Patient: sex M, age 29
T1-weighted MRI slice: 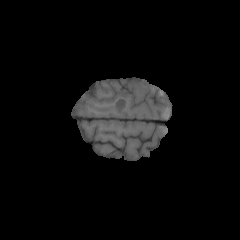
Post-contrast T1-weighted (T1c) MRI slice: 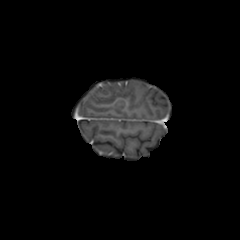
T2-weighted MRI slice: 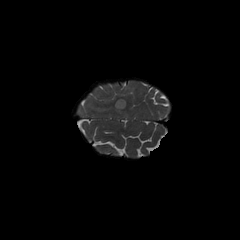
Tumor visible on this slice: yes
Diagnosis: Glioblastoma, IDH-wildtype
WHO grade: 4